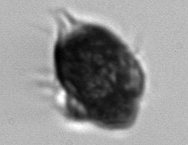
Label: Mesodinium